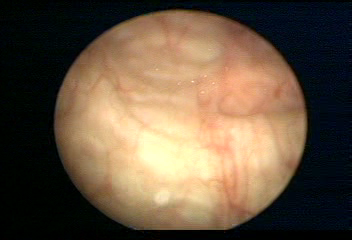
Modality: WLC
Class: Normal mucosa
Bladder cancer association: No